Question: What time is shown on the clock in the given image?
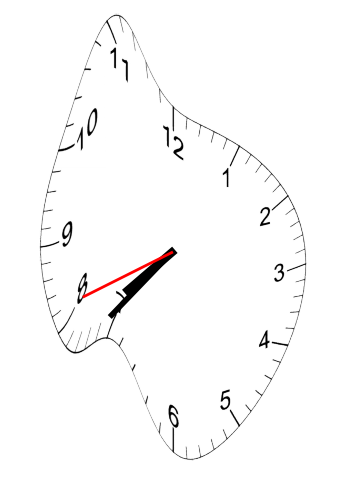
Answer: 07:36:41